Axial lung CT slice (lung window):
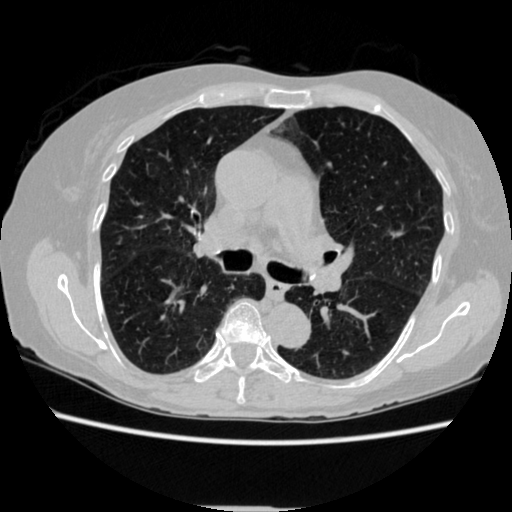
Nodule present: no